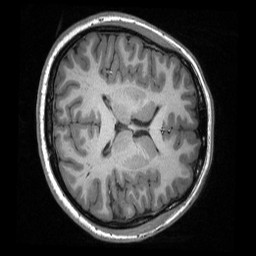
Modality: T1w
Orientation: axial
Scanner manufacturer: siemens
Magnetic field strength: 3 T
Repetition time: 2.3 s
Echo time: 0.00308 s